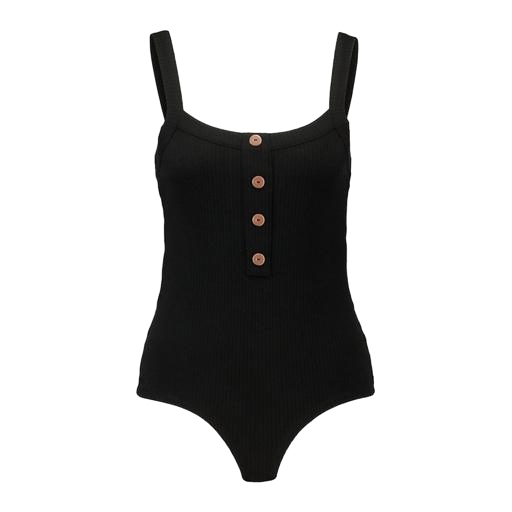
black rib vest, black one piece, black ribbed henley, white background